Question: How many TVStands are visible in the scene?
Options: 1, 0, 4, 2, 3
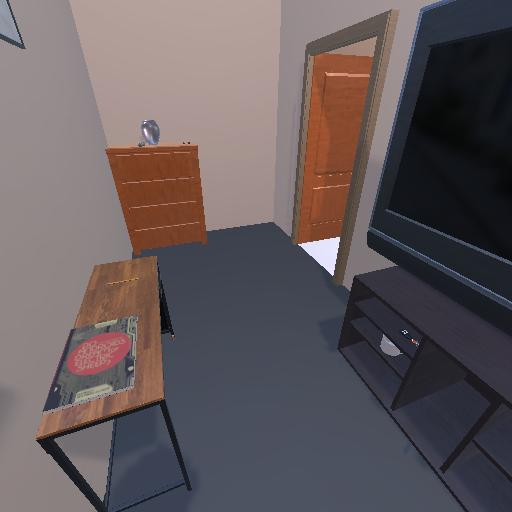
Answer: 1